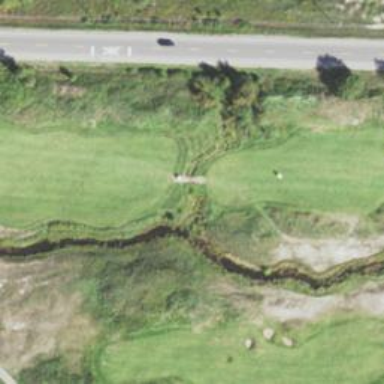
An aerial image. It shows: Service road designated as golf cart path.